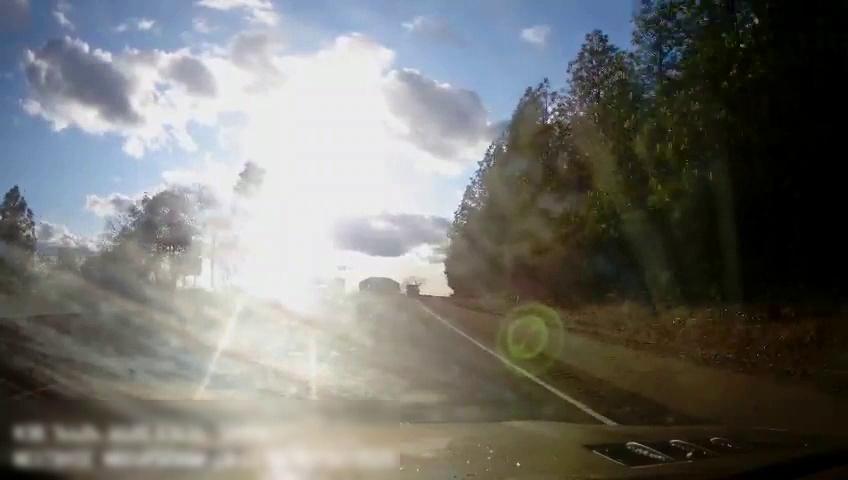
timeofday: Day
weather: Sunny
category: Drivable Space
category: Vehicles | Van
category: Lanes | Alternate Lane
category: Lanes | Current Lane
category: Lanes | Alternate Lane